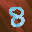
Label: 8